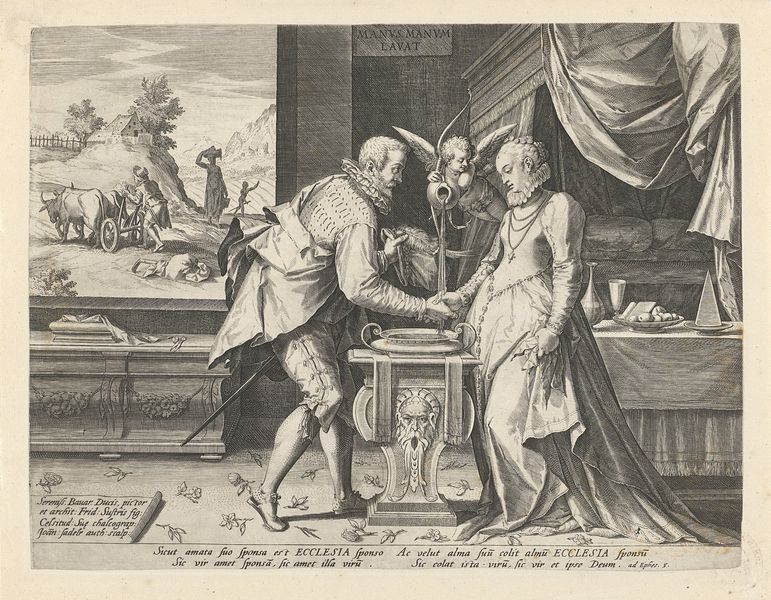
Titel: Allegorie op het huwelijk
Künstler: Johann (I) Sadeler
Standort: Amsterdam
Institution: Rijksmuseum
Schlagwörter: flügel, mann, fenster, frau, schwarz, tisch, zeichnung, obst, tiere, hose, kragen, schale, hände, vorhang, kühe, boden, paar, engel, krug, vase, schrift, rind, wagen, becher, druck, radierung, stich, schwert, text, ketten, degen, ehe, obstschale, segnung, verbeugung, begrüßung, ochs, windmühlkragen